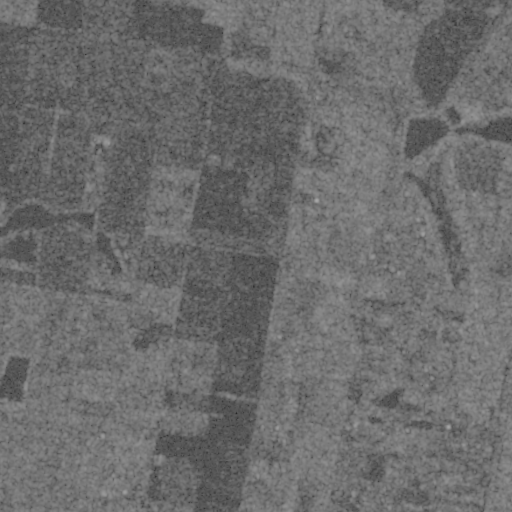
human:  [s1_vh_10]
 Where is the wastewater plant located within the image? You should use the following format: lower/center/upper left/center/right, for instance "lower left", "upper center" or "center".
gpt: The wastewater plant is located in the upper center of the image.
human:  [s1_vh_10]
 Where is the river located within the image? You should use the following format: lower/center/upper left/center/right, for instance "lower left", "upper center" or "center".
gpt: The river is located in the center left of the image.
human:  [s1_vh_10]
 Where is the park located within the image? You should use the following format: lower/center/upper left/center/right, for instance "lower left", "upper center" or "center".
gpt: There is no park in the image.

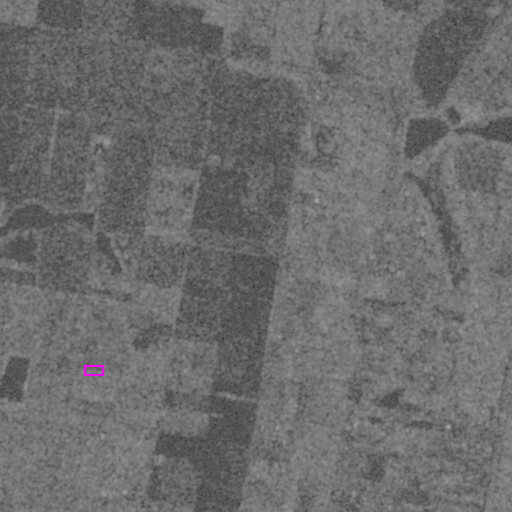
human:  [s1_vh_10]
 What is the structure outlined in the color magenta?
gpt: The structure outlined in magenta is a building.
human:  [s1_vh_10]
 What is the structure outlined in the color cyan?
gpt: There is no cyan outline.